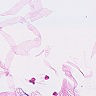
Metastatic tissue present: no